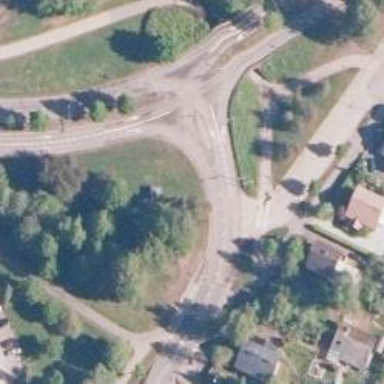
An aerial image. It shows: Tertiary road with asphalt surface.